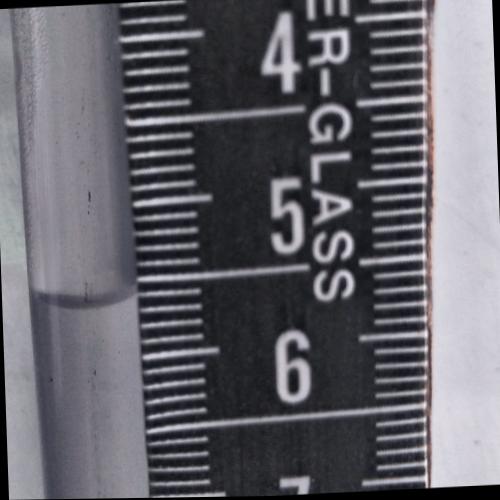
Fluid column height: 5.6 cm